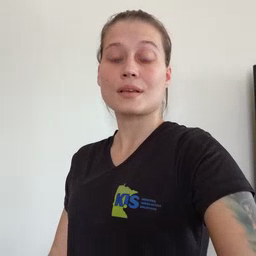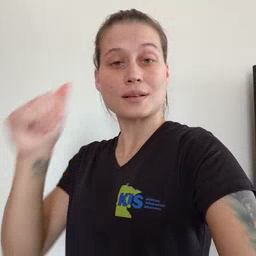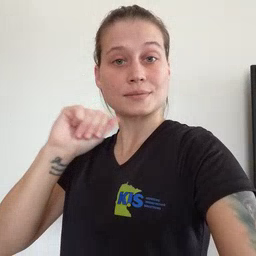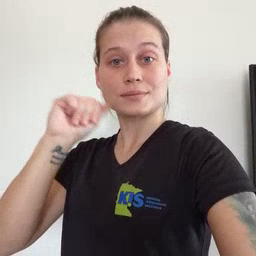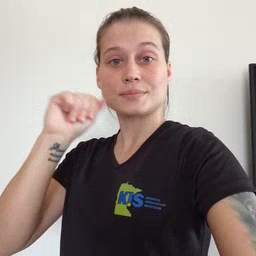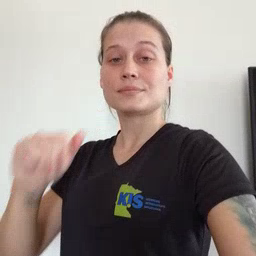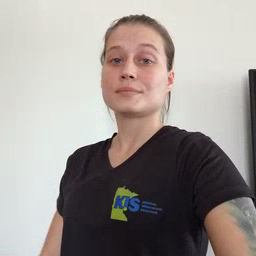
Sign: aunt